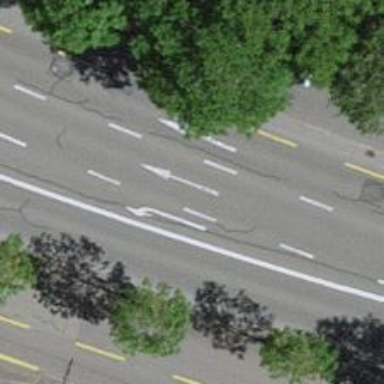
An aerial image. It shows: Asphalt road with primary highway designation. There is dedicated cycle lane on the left.